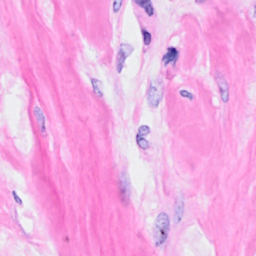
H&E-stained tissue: Breast